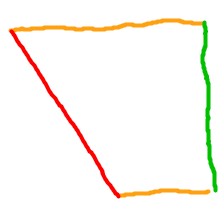
Shape: trapezoid